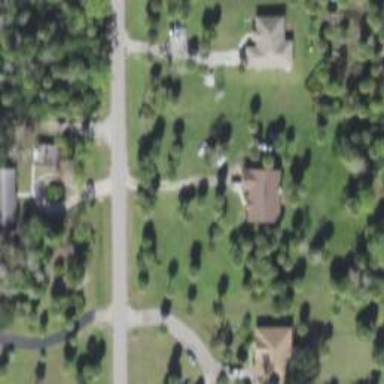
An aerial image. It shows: Driveway.